The plot is a Hilbert-envelope spectrum of a rotating bearing's acceleration signal, annotated with the bearing's characteristic defect frequencies. Classify the bearing condition as one of: normal, inner_race, outer_race, ball.
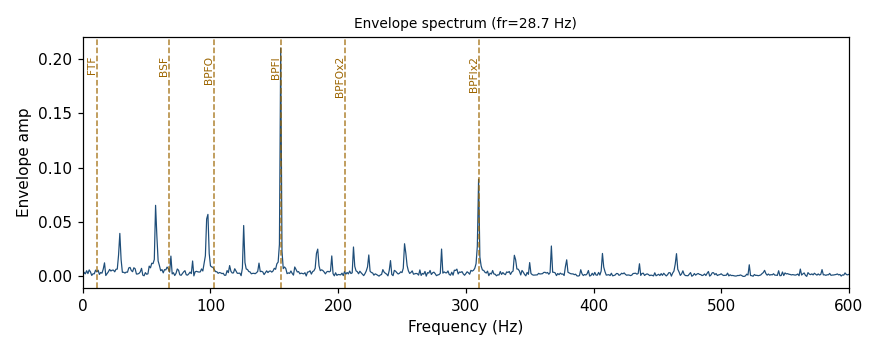
Answer: inner_race